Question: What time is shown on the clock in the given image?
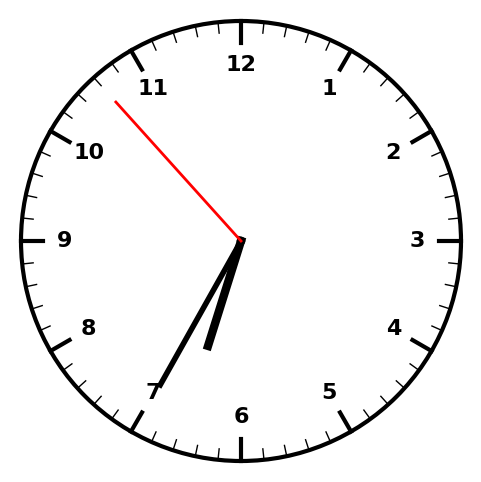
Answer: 06:34:53